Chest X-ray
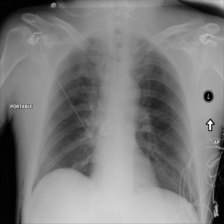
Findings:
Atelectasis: negative
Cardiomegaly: negative
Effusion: negative
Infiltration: negative
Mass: negative
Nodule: negative
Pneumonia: negative
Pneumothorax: negative
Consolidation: negative
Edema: negative
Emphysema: negative
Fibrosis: negative
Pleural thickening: negative
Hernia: negative